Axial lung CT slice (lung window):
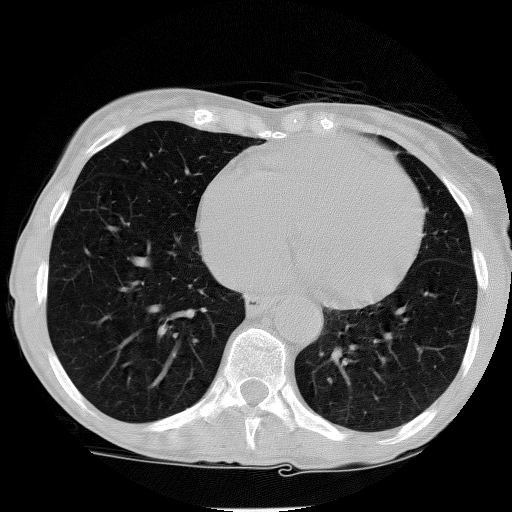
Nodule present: no